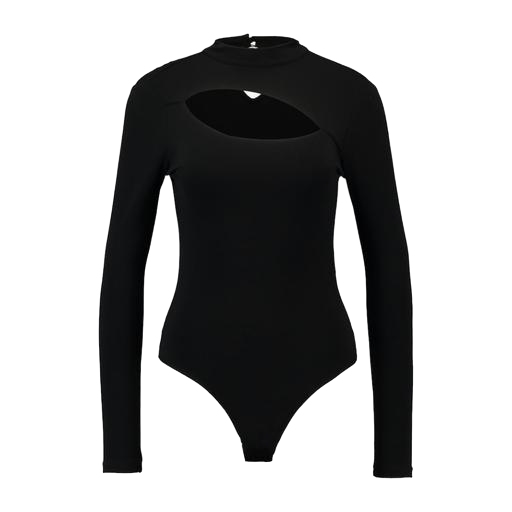
black mira cape-effect bodysuit, black cutout, black long-sleeved top, white background